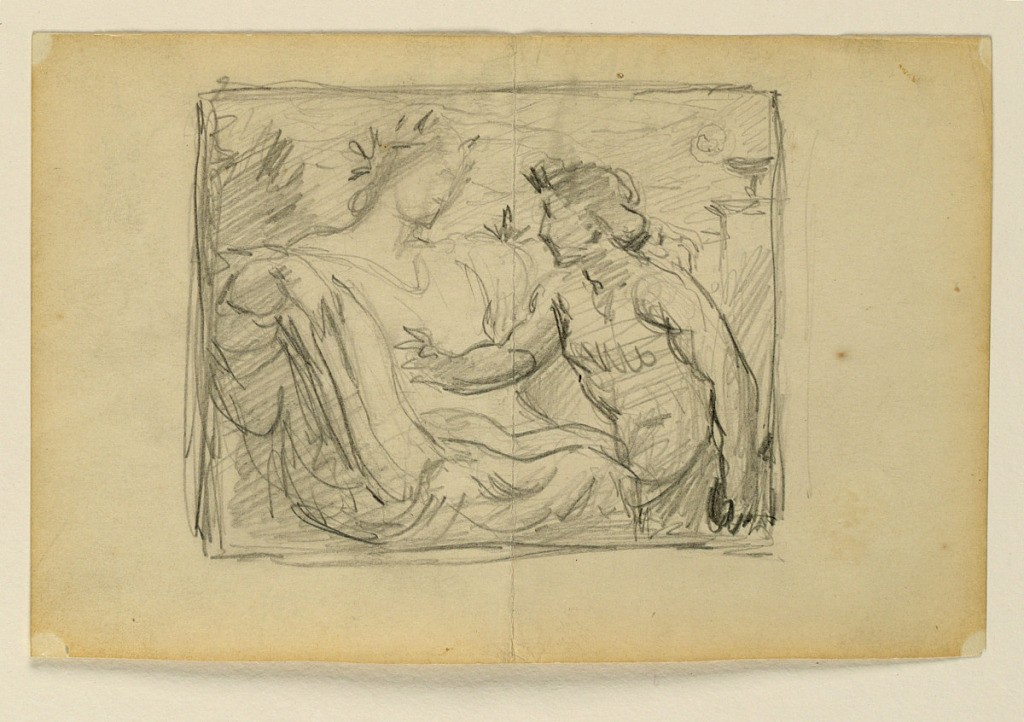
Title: Study for "Science Instructing Industry"
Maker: Kenyon Cox, American, 1856–1919
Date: ca. 1898
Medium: Graphite on paper
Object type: Drawing
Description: Sketch of a seated female figure in conversation with a younger male figure.